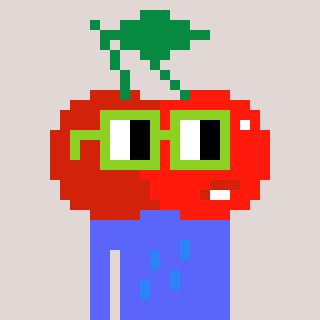
a pixel art character with square light green glasses, a cherry-shaped head and a purple-colored body on a warm background